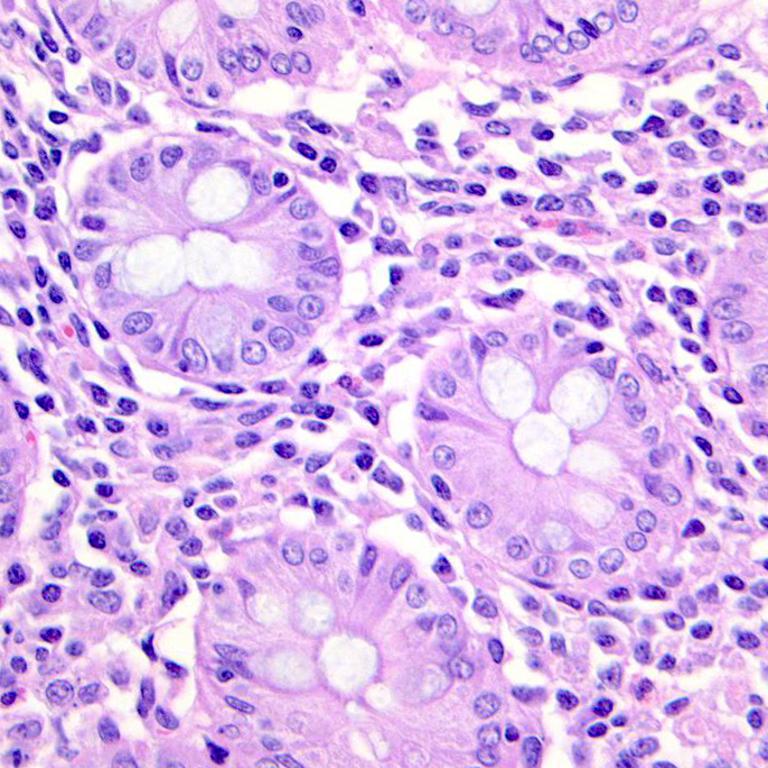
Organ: colon
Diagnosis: benign